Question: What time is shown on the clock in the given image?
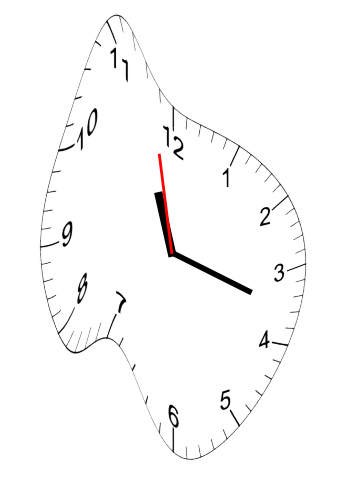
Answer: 11:17:58